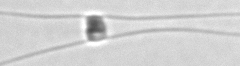
Label: Chaetoceros_danicus